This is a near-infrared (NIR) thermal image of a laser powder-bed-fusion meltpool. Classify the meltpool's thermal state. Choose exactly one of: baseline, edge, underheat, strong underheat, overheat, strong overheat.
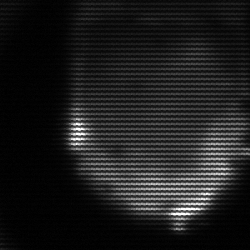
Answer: edge